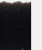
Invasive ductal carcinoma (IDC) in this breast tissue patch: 0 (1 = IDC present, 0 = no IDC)